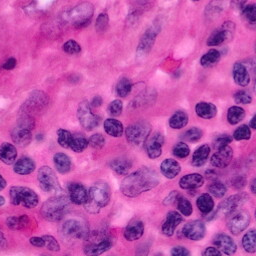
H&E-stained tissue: Pancreatic